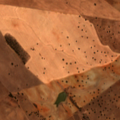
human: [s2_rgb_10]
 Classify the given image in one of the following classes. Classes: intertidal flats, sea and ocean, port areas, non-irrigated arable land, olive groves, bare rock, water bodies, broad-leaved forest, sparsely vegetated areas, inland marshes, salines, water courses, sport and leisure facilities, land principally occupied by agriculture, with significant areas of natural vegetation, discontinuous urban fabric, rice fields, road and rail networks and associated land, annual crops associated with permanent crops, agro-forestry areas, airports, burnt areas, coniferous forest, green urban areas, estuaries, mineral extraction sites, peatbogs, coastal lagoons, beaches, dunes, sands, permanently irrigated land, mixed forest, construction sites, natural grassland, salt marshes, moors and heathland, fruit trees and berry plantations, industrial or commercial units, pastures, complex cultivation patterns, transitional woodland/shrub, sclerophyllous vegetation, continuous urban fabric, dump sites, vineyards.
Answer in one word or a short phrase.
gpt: non-irrigated arable land, agro-forestry areas